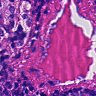
Metastatic tissue present: no